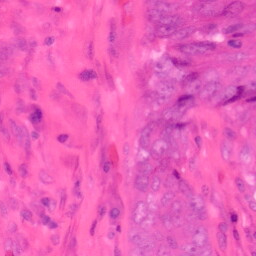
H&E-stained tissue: Colon